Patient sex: F
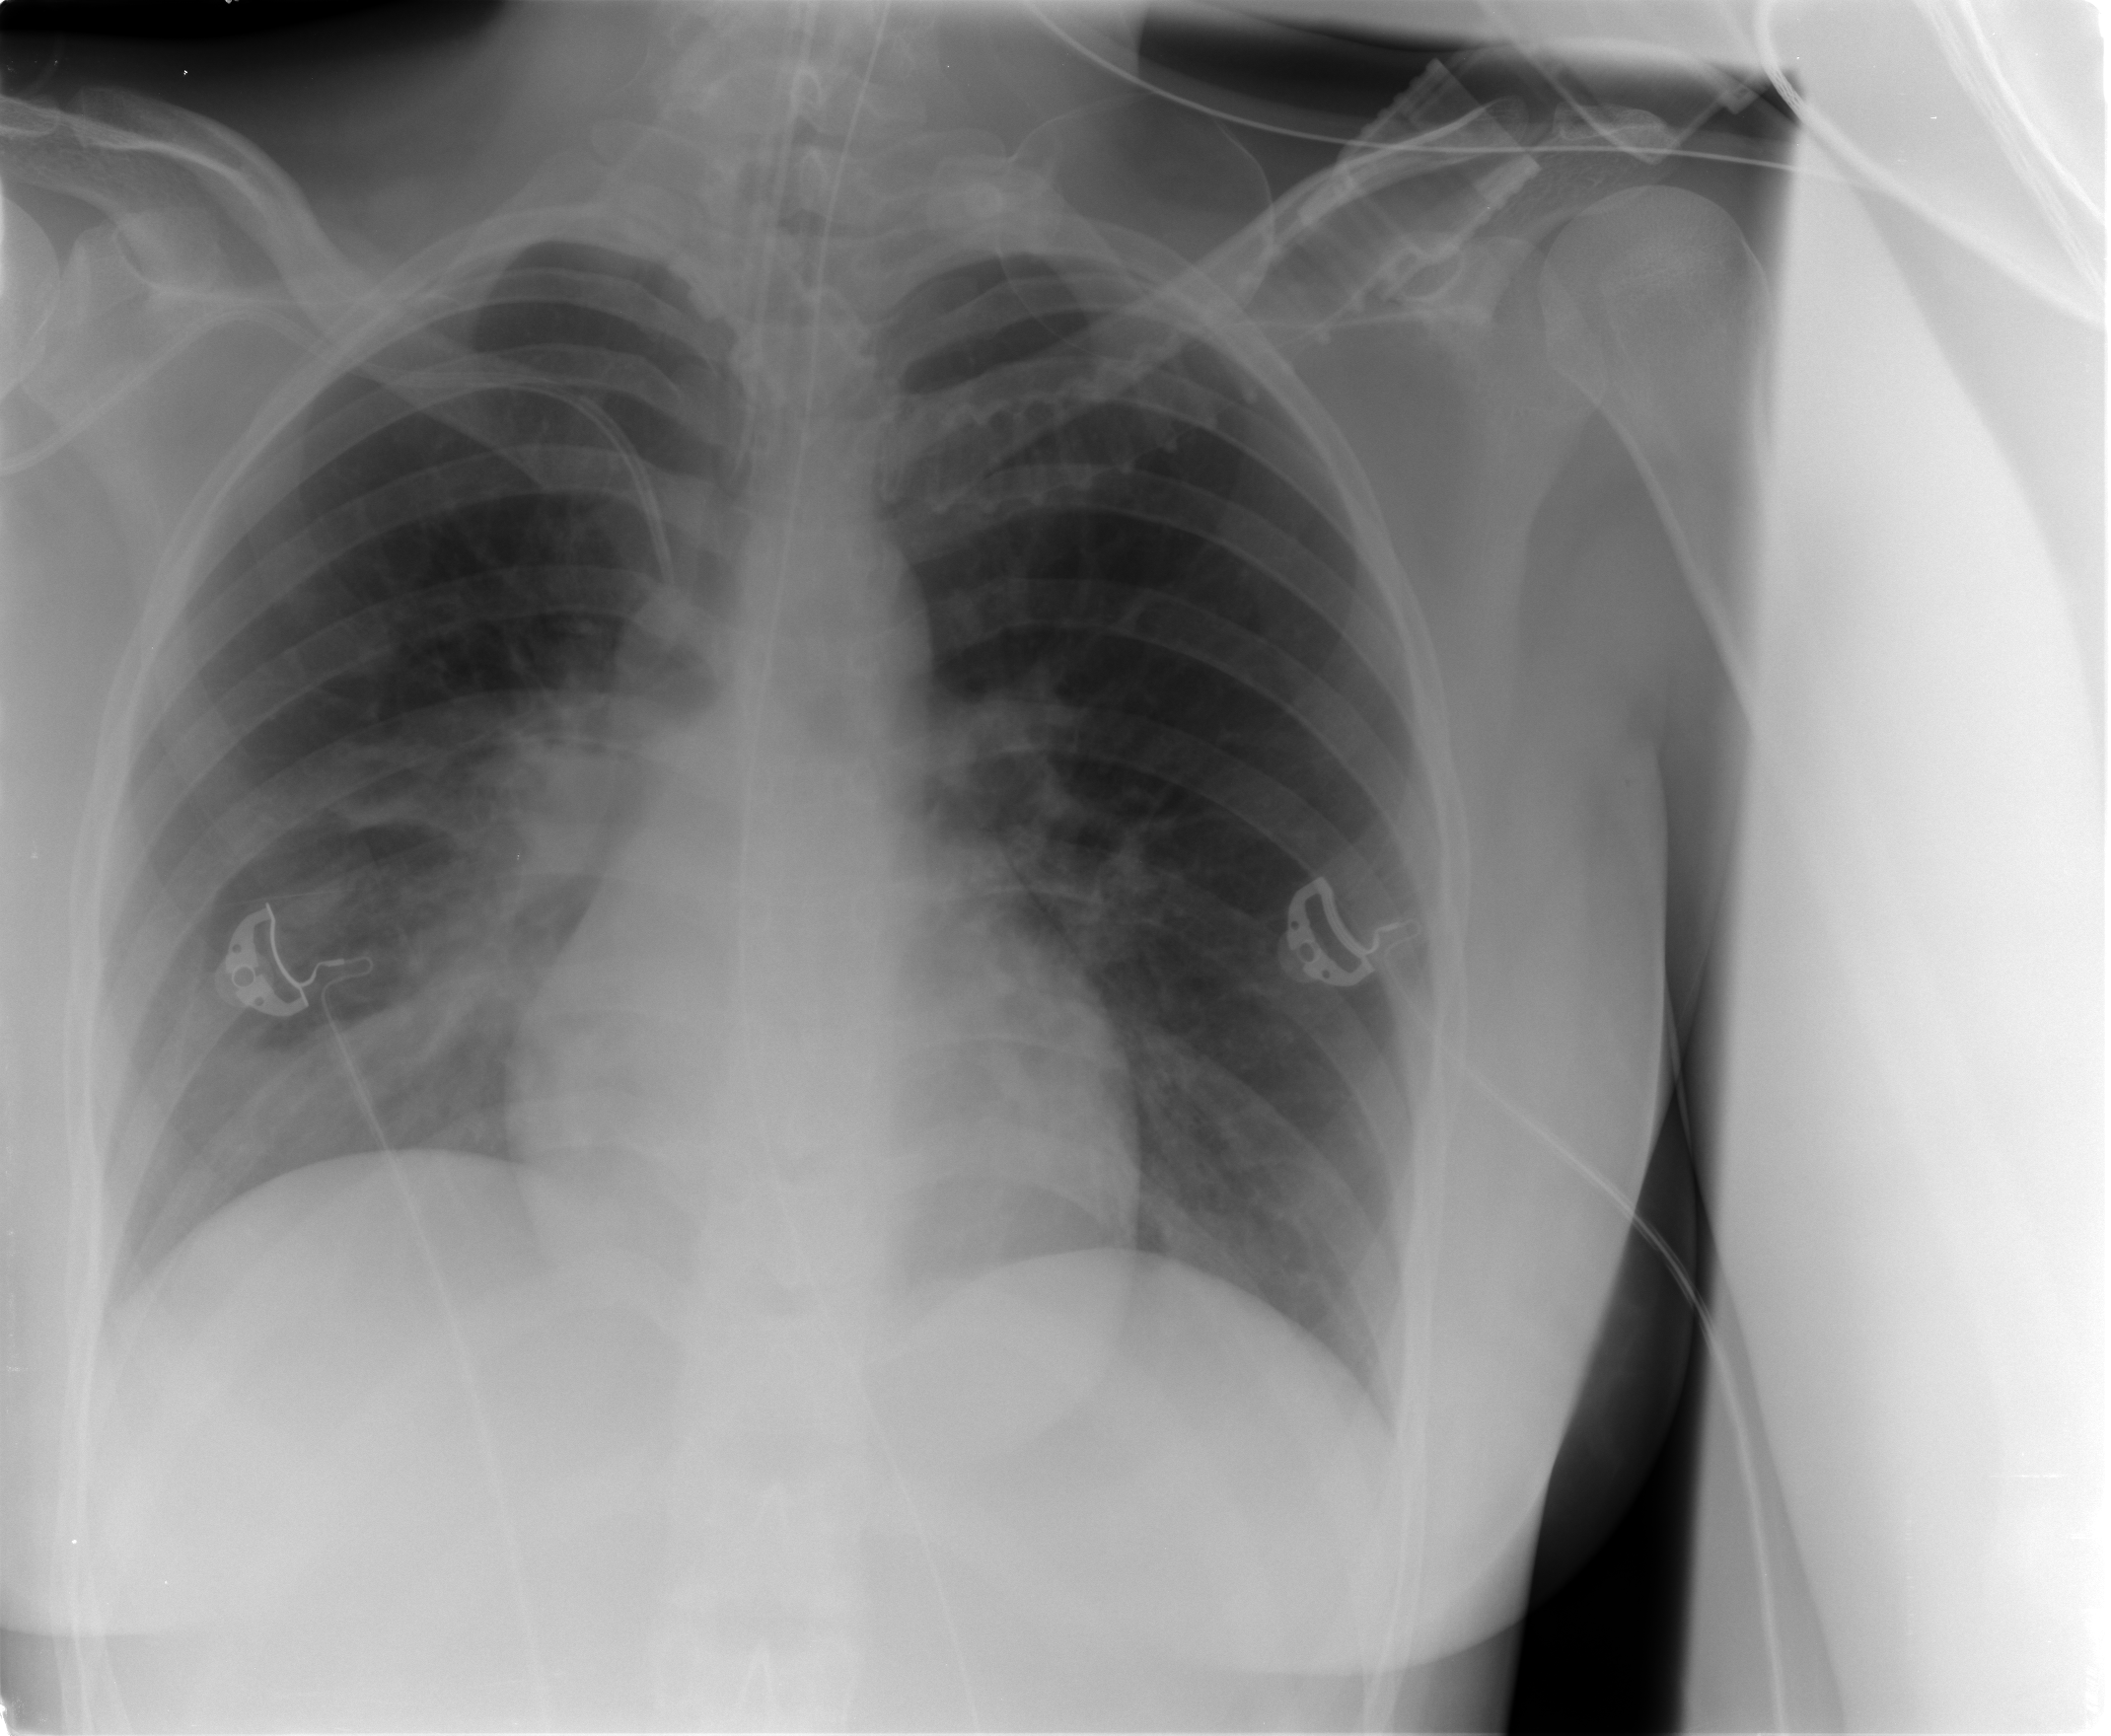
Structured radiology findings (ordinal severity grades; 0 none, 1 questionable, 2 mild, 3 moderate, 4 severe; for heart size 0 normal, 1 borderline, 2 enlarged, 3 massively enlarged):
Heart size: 0
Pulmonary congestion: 0
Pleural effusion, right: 0
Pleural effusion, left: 0
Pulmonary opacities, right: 2
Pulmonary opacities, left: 0
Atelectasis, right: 2
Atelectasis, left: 0